Question: could anyone tell me, what's the way to add own buttons in the backend of Typo3? It should appear there:

THX in advance!!
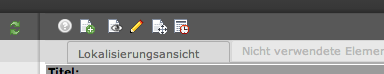
Answer: TYPO3 6.2:
Use the file .../typo3_src-6.2.4/typo3/sysext/backend/Classes/Controller/BackendController.php and its method addToolbarItem.
'''
/**
* Adds an item to the toolbar, the class file for the toolbar item must be loaded at this point
*
* @param string $toolbarItemName Toolbar item name, f.e. tx_toolbarExtension_coolItem
* @param string $toolbarItemClassName Toolbar item class name, f.e. tx_toolbarExtension_coolItem
* @return void
* @throws \UnexpectedValueException
*/
public function addToolbarItem($toolbarItemName, $toolbarItemClassName) {
$toolbarItem = GeneralUtility::makeInstance($toolbarItemClassName, $this);
if (!$toolbarItem instanceof \TYPO3\CMS\Backend\Toolbar\ToolbarItemHookInterface) {
throw new \UnexpectedValueException('$toolbarItem "' . $toolbarItemName . '" must implement interface TYPO3\\CMS\\Backend\\Toolbar\\ToolbarItemHookInterface', <PHONE>);
}
if ($toolbarItem->checkAccess()) {
$this->toolbarItems[$toolbarItemName] = $toolbarItem;
} else {
unset($toolbarItem);
}
}
'''
Do it the same way as the opendocs system extension does it.
'''
if (TYPO3_MODE === 'BE') {
// Now register the class as toolbar item
$GLOBALS['TYPO3backend']->addToolbarItem('opendocs', 'TYPO3\\CMS\\Opendocs\\Controller\\OpendocsController');
}
'''
See the file .../typo3_src-6.2.4/typo3/sysext/opendocs/Classes/Controller/OpendocsController.php:
'''
class OpendocsController implements \TYPO3\CMS\Backend\Toolbar\ToolbarItemHookInterface {
'''